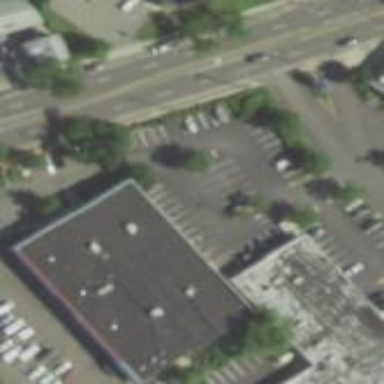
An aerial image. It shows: Retail building housing car repair shop.